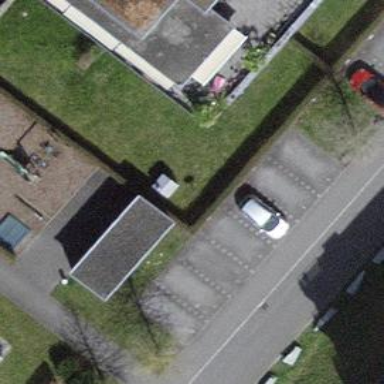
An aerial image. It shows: Street-side parking area.